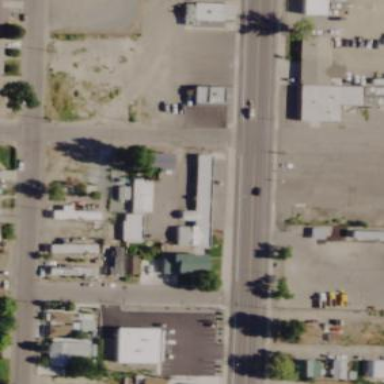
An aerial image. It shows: Motel building.